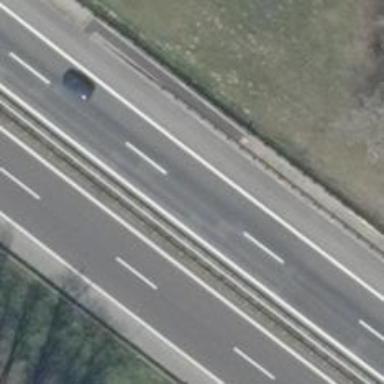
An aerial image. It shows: Motorway with concrete surface.